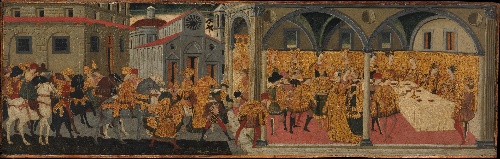
Title: The Story of Esther
Artist: Marco del Buono Giamberti|Apollonio di Giovanni di Tomaso
Artist bio: Italian, Florence 1402–1489 Florence|Italian, Florence ca. 1416–1465 Florence
Object type: Painting, cassone panel
Classification: Paintings
Medium: Tempera and gold on wood
Dimensions: 17 1/2 x 55 3/8 in. (44.5 x 140.7 cm)
Department: European Paintings
Credit line: Rogers Fund, 1918
Accession year: 1918
Repository: Metropolitan Museum of Art, New York, NY
Tags: Horses|Esther|Dining|Men|Women|Ahasuerus|Banquets